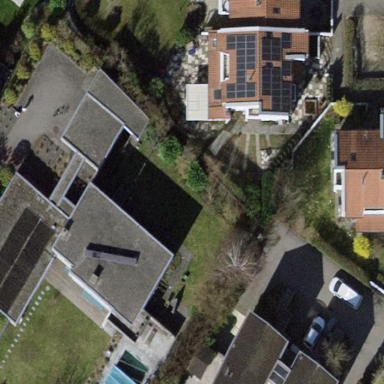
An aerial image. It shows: Detached building.